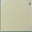
Piece: xx